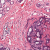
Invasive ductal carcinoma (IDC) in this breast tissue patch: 0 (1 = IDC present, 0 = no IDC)